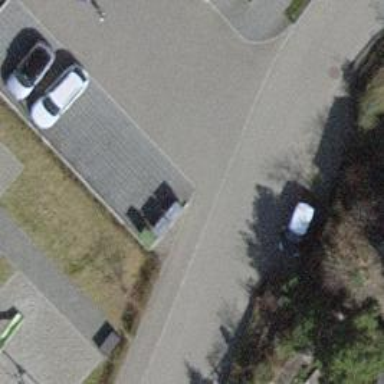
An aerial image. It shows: Street-side parking area with paving stones.